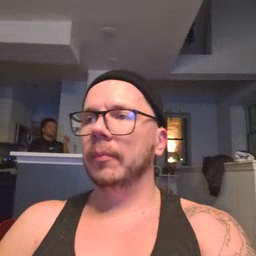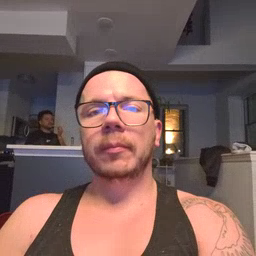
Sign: time